Question: I'm trying to get my text properly aligned. However, it's not expanding when there's a long caption or description. Below is what I have..
Screenshot:

"The Forum" is fine, but "Subscribe Today!" isn't staying on one line like "The Forum." It happens when there's long text. Also, same thing for the description.
HTML:
'''
<div class="hotcampaign-container">
<a href="' . $item['url'] . '">
<div id="campaigns_image">
<img src="' . $item['image_url'] . '" align="left" alt="' . $item['caption'] . '" />
</a> </div>
<div id="campaigns_caption">' . $item['caption'] . '</div>
<div id="campaigns_desc">' . $item['desc'] . '</div>
<div id="campaigns_link">
<a href="' . $item['url'] . '">
<div align="right">More Info &raquo;</div>
</a>
</p>
</div>
<br />
</div>
'''
Div ID's CSS:
'''
#campaigns_image {
padding: 0px 10px 10px;
}
#campaigns_caption {
padding: 0px 177px 0px;
font-weight: bold;
}
#campaigns_desc {
padding: 0px 177px 0px;
}
#campaigns_link {
padding: 0px 10px 0px;
}
'''
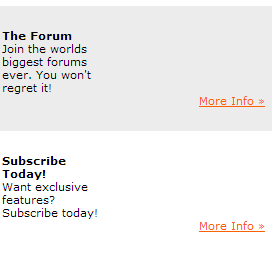
Answer: Try
'''
#campaigns_caption{
padding: 0px 177px 0px;
font-weight: bold;
width:auto;
min-width:300px;//some px according to te scenario
}
'''